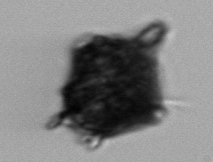
Label: Gonyaulax